Question: I am building a simple scrollable menu in Python 2.7 with curses and trying to make it scale for any window size, including if the terminal size changes (i.e. I want it to be larger or smaller while I'm using the menu). I have a simple test code that I'm using to try and figure out this problem. It seems, if this is possible, I am really close, but what I am seeing is that when I resize my terminal window (using mRemoteNG), the border draws lines to fill in space, as seen at the bottom of the screenshot, after I extended the window vertically:

The code I am using to test this is as follows:
'''
import curses
import os
VERSION = "0.1-dev" #version number
screen = curses.initscr() #initialize the curses window
#Configure color pairs for showing select menu options as highlighted
curses.start_color() #enable color for highlighting menu options
curses.init_pair(1, curses.COLOR_BLACK, curses.COLOR_WHITE) #color pair 1
highlightText = curses.color_pair(1) #color pair for highlighted menu option
normalText = curses.A_NORMAL #color pair for non-highlighted menu options
#Configure global variables for Curses
curses.noecho() #disable the keypress echo to prevent double input
curses.cbreak() #disable line buffers to run the keypress immediately
curses.curs_set(0)
screen.keypad(1) #enable keyboard use
screen.addstr(2, 2, "Screen Resize Test" + VERSION, curses.A_UNDERLINE)
#test screen resize
def main_screen():
escape = False
while escape == False:
maxY, maxX = screen.getmaxyx()
screen.border('|', '|', '-', '-', '+', '+', '+', '+')
screen.addstr(4, 2, "MaxY: " + str(maxY))
screen.addstr(5, 2, "MaxX: " + str(maxX))
screen.refresh()
x = screen.getch()
if x == ord("q"):
escape = True
main_screen()
curses.endwin() # *** CRITICAL *** this closes the curses menu and returns user to bash
os.system('clear') #clears the screen to avoid curses remnants
'''
I've tried many different placements of 'screen.refresh()' and 'screen.clear()', but it never seems to get rid of the remnants of lines at the edges of the curses window. Obviously, if this is possible, I either can't figure out where to place one/both of these or I'm not on the right track.
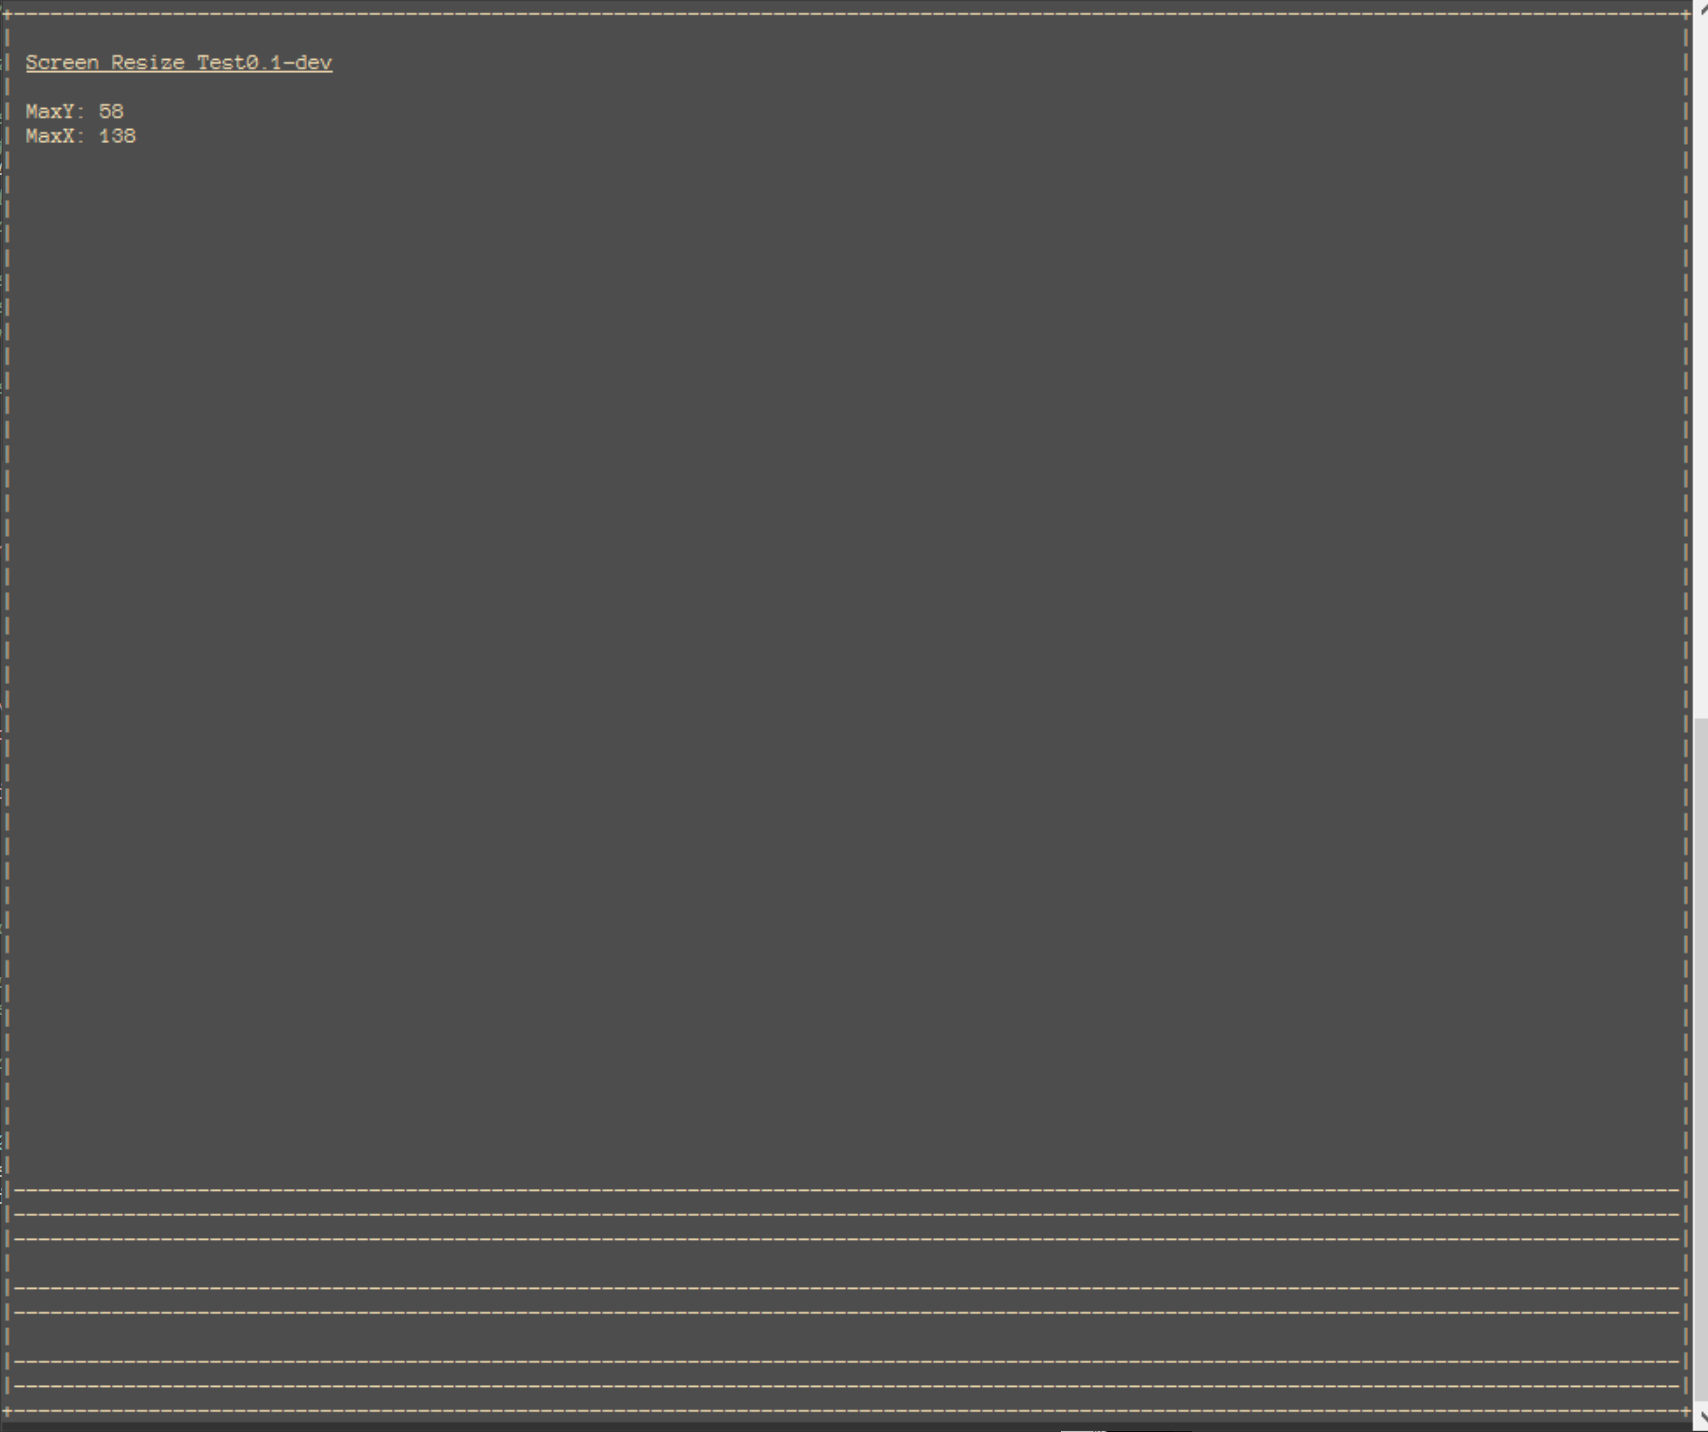
Answer: In your program, you should check for curses.KEY_RESIZE as a return value from 'getch', and in that case, call 'screen.erase'.
Also, the existing call to 'screen.refresh' is unnecessary, since 'screen.getch' does that anyway.
This works for me:
'''
import curses
import os
VERSION = "0.1-dev" #version number
screen = curses.initscr() #initialize the curses window
#Configure color pairs for showing select menu options as highlighted
curses.start_color() #enable color for highlighting menu options
curses.init_pair(1, curses.COLOR_BLACK, curses.COLOR_WHITE) #color pair 1
highlightText = curses.color_pair(1) #color pair for highlighted menu option
normalText = curses.A_NORMAL #color pair for non-highlighted menu options
#Configure global variables for Curses
curses.noecho() #disable the keypress echo to prevent double input
curses.cbreak() #disable line buffers to run the keypress immediately
curses.curs_set(0)
screen.keypad(1) #enable keyboard use
screen.addstr(2, 2, "Screen Resize Test" + VERSION, curses.A_UNDERLINE)
#test screen resize
def main_screen():
escape = False
while escape == False:
maxY, maxX = screen.getmaxyx()
screen.border('|', '|', '-', '-', '+', '+', '+', '+')
screen.addstr(4, 2, "MaxY: " + str(maxY))
screen.addstr(5, 2, "MaxX: " + str(maxX))
x = screen.getch()
if x == ord("q"):
escape = True
curses.endwin()
elif x == curses.KEY_RESIZE:
screen.erase()
screen.addstr(2, 2, "Screen Resize Test" + VERSION, curses.A_UNDERLINE)
main_screen()
'''